Question: Currently i am using ul li for the making following bars

But they are extremely slow on google chrome. So i have to use another method other than
ul li
How can i make it ? they are dynamic and changing according to the monsters stat powers
thank you.
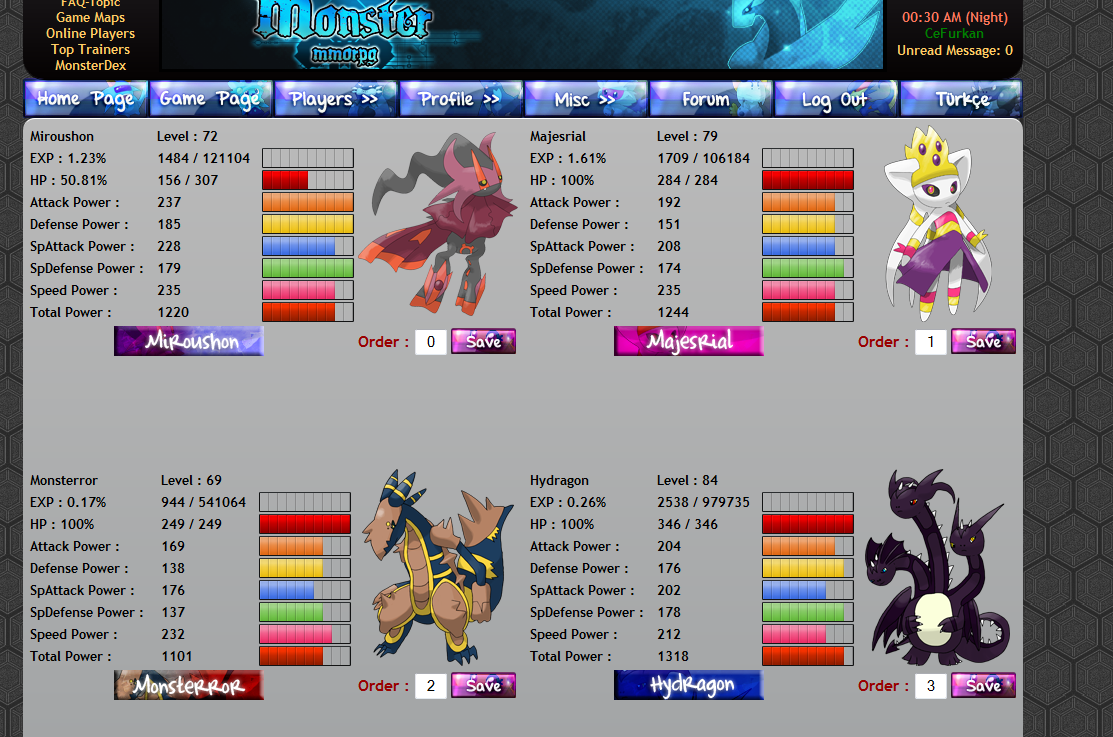
Answer: Rather than deal with transparency as Jake suggested, you could simply nest two divs with a different background for the above div.
<URL>